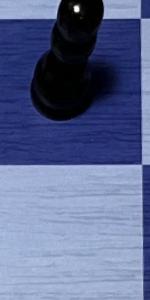
Label: Empty